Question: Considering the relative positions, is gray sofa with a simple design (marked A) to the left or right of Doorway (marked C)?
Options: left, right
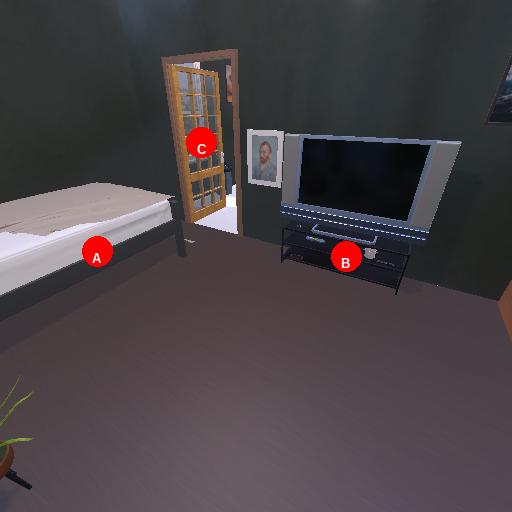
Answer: left